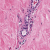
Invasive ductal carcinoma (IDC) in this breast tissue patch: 0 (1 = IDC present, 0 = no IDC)